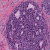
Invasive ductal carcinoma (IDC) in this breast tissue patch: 0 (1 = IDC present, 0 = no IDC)